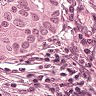
Metastatic tissue present: yes